Question: I am presenting a 'WEPPopoverController' in my iPhone Application. In that WEPPopoverController, I have added a 'UITableViewController'. This popover I am using for the purpose of search.
Now when I open this Popover, the screen looks something like this:

Now, I want to close dismiss this Popover from the 'UITableViewController's' 'didSelectRowAtIndexPath',
How to do this?
Code:
'''
self.searchTableViewController = [[SearchTableViewController alloc] initWithStyle:UITableViewStylePlain]; // UITableViewController
self.seachPopoverController = [[[WEPPopoverClass alloc] initWithContentViewController:self.searchTableViewController] autorelease]; // WepPopoverController
self.seachPopoverController.delegate = self;
[self.seachPopoverController presentPopoverFromRect:[searchB frame] inView:topPanelV permittedArrowDirections:UIPopoverArrowDirectionUp animated:YES];
'''
Thanks in advance!!!
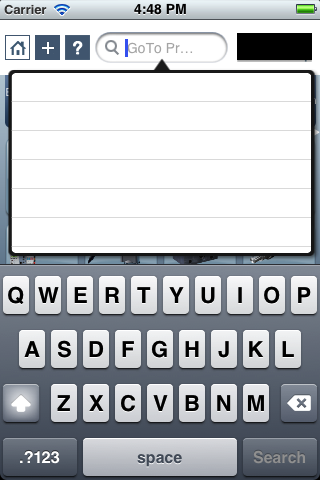
Answer: Add 1 variable in SearchTableViewController as parent like
'''
id parent;
'''
Create property for this as
'''
@property (nonatomic,assign)id parent;
'''
Synthesize it
'''
@synthesize parent;
'''
Now
when you create 'self.searchTableViewController'
assign its parent as
'''
self.searchTableViewController.parent = self;
'''
Now in didSelectRowAtIndex
'''
[parent dismisMyPopoverMethod];
-(void)dismisMyPopoverMethod
{
[self.seachPopoverController dismissPopoverAnimated:YES];
self.seachPopoverController = nil;
}
'''
And thats it. Your are done.